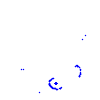
Particle: kaon